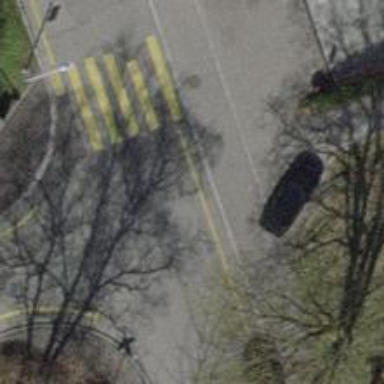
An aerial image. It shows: Unmarked crossing with traffic calming table on the road.